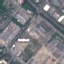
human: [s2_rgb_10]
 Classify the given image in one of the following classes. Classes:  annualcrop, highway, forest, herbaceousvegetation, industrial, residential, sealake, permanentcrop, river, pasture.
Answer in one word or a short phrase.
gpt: Industrial